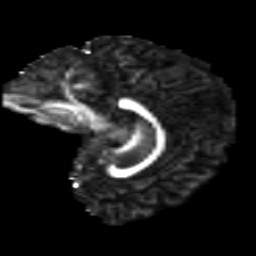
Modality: FA
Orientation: sagittal
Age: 14
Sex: male
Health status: ill
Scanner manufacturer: ge
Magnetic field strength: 3 T
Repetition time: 6.752 s
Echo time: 0.079 s